【题型】填空题　【知识点】平面几何　【难度】easy
如图，$\odot O$ 为 $\triangle ABC$ 的内切圆，切点分别为 $D, E, F$，且 $AB=13$，$BC=12$，$AC=5$，则 $\odot O$ 的半径 $r$ 为 \underline{\hspace{2cm}}。

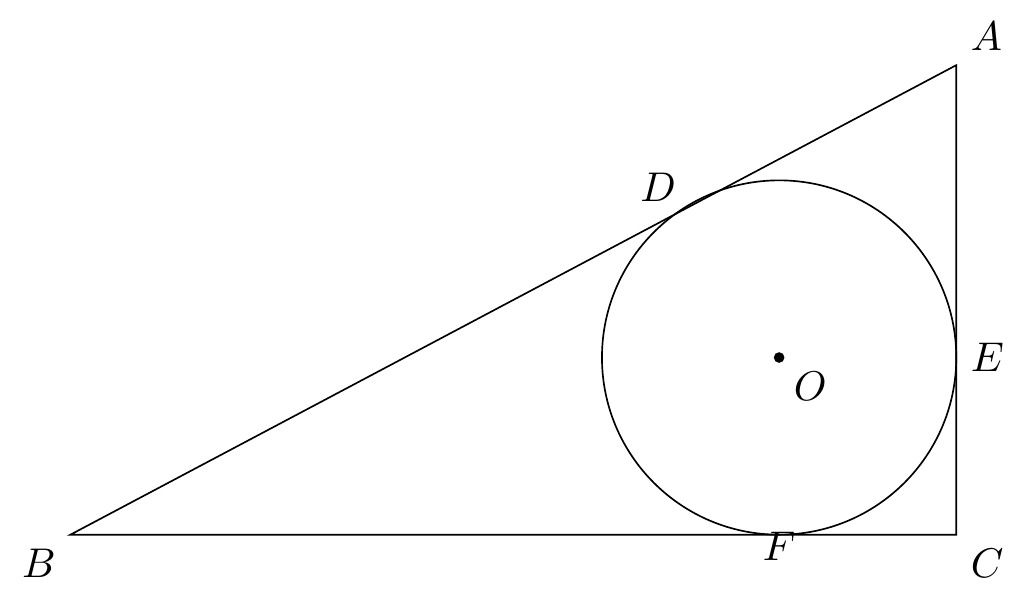
【解答】
解：如图，连接 $OA$、$OB$、$OC$、$OD$、$OE$、$OF$，

$\because AB = 13$，$BC = 12$，$AC = 5$，$5^2 + 12^2 = 13^2$，

$\therefore AC^2 + BC^2 = AB^2$，

$\therefore \triangle ABC$ 是直角三角形。

$\because \odot O$ 为 $\triangle ABC$ 的内切圆，切点分别为 $D, E, F$，

$\therefore OD \perp AB, OE \perp AC, OF \perp BC$，且 $OD = OE = OF = r$，

$\therefore S_{\triangle ABC} = \frac{1}{2}BC \cdot AC = \frac{1}{2} \times 12 \times 5 = 30$，

$\because S_{\triangle ABC} = S_{\triangle AOB} + S_{\triangle BOC} + S_{\triangle COA}$，

$\therefore \frac{1}{2}AB \cdot r + \frac{1}{2}BC \cdot r + \frac{1}{2}AC \cdot r = 30$，

即 $\frac{1}{2} \times (13 + 12 + 5) \cdot r = 30$，

$\therefore r = 2$，

故答案为：2。
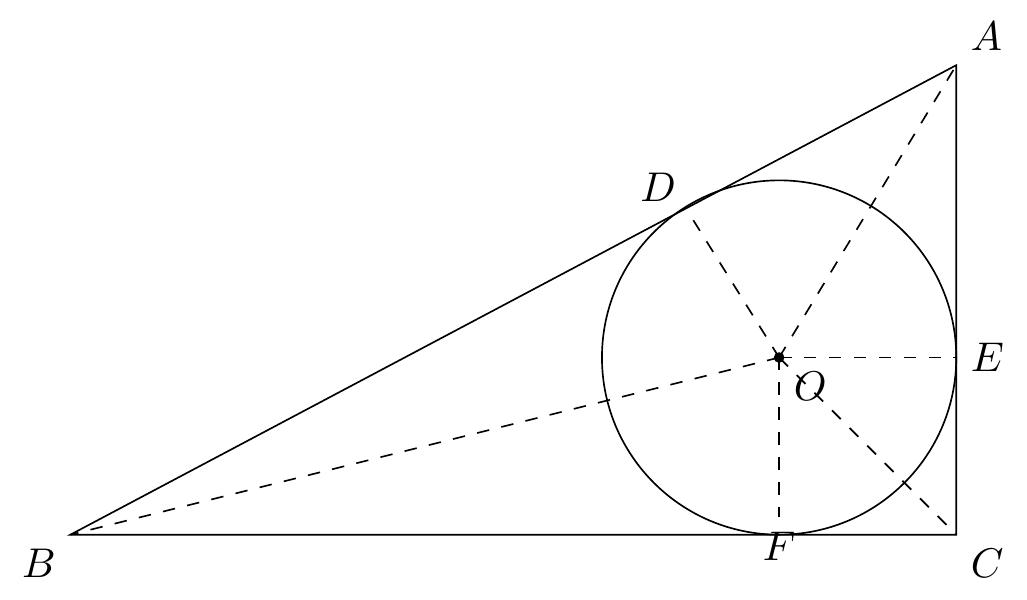